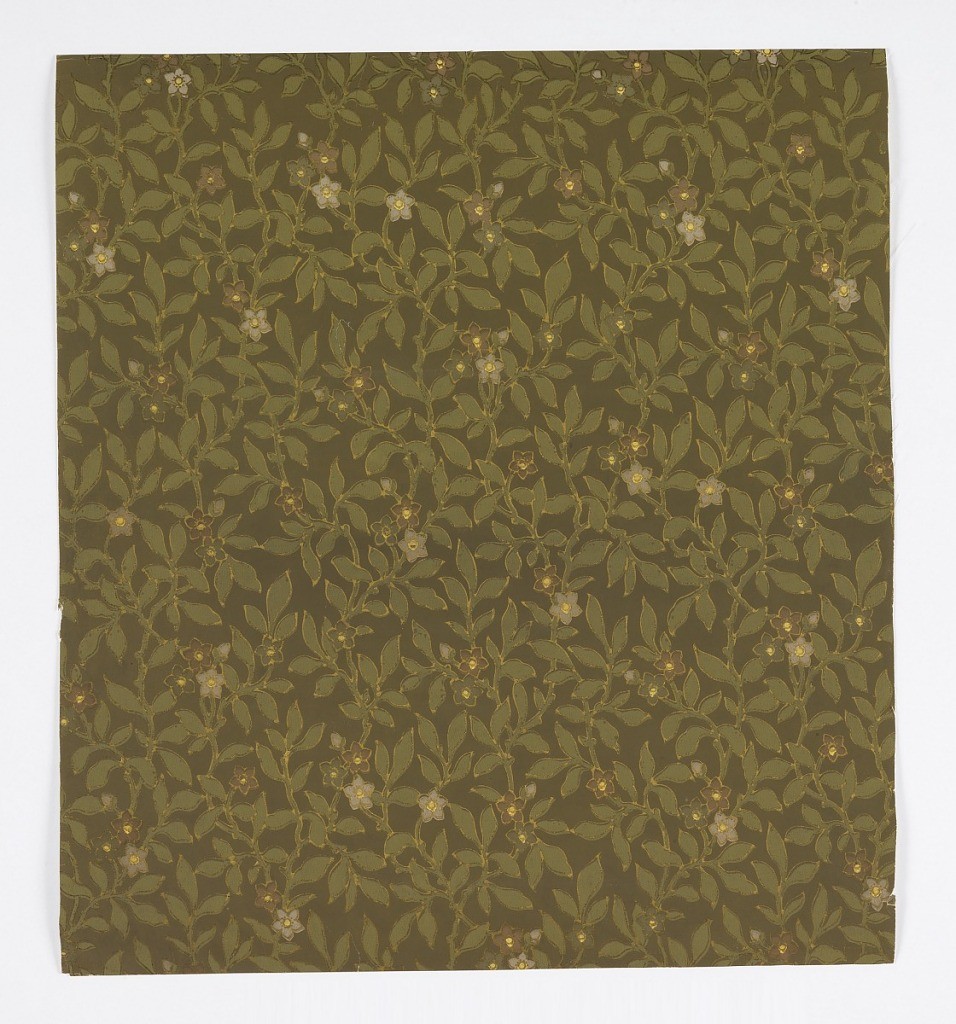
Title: Sidewall
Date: ca. 1880
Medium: Machine-printed paper
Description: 1970-26-4-aj: Aesthetic style design with dense all-over pattern...;     1970-26-4-cdd: Aesthetic or Anglo-Japanesque pattern with overlap...